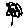
Label: flower